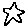
Label: star